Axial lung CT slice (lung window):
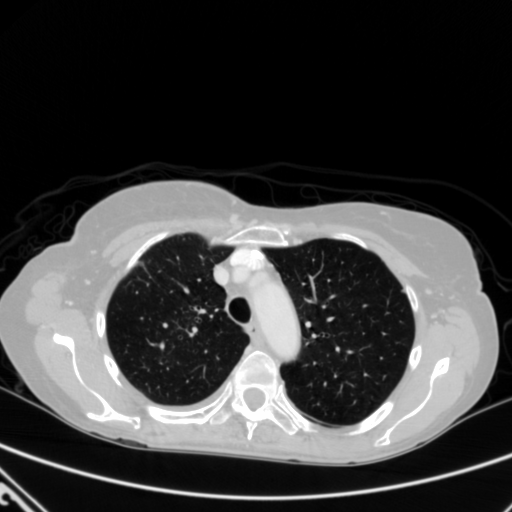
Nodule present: no